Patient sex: F
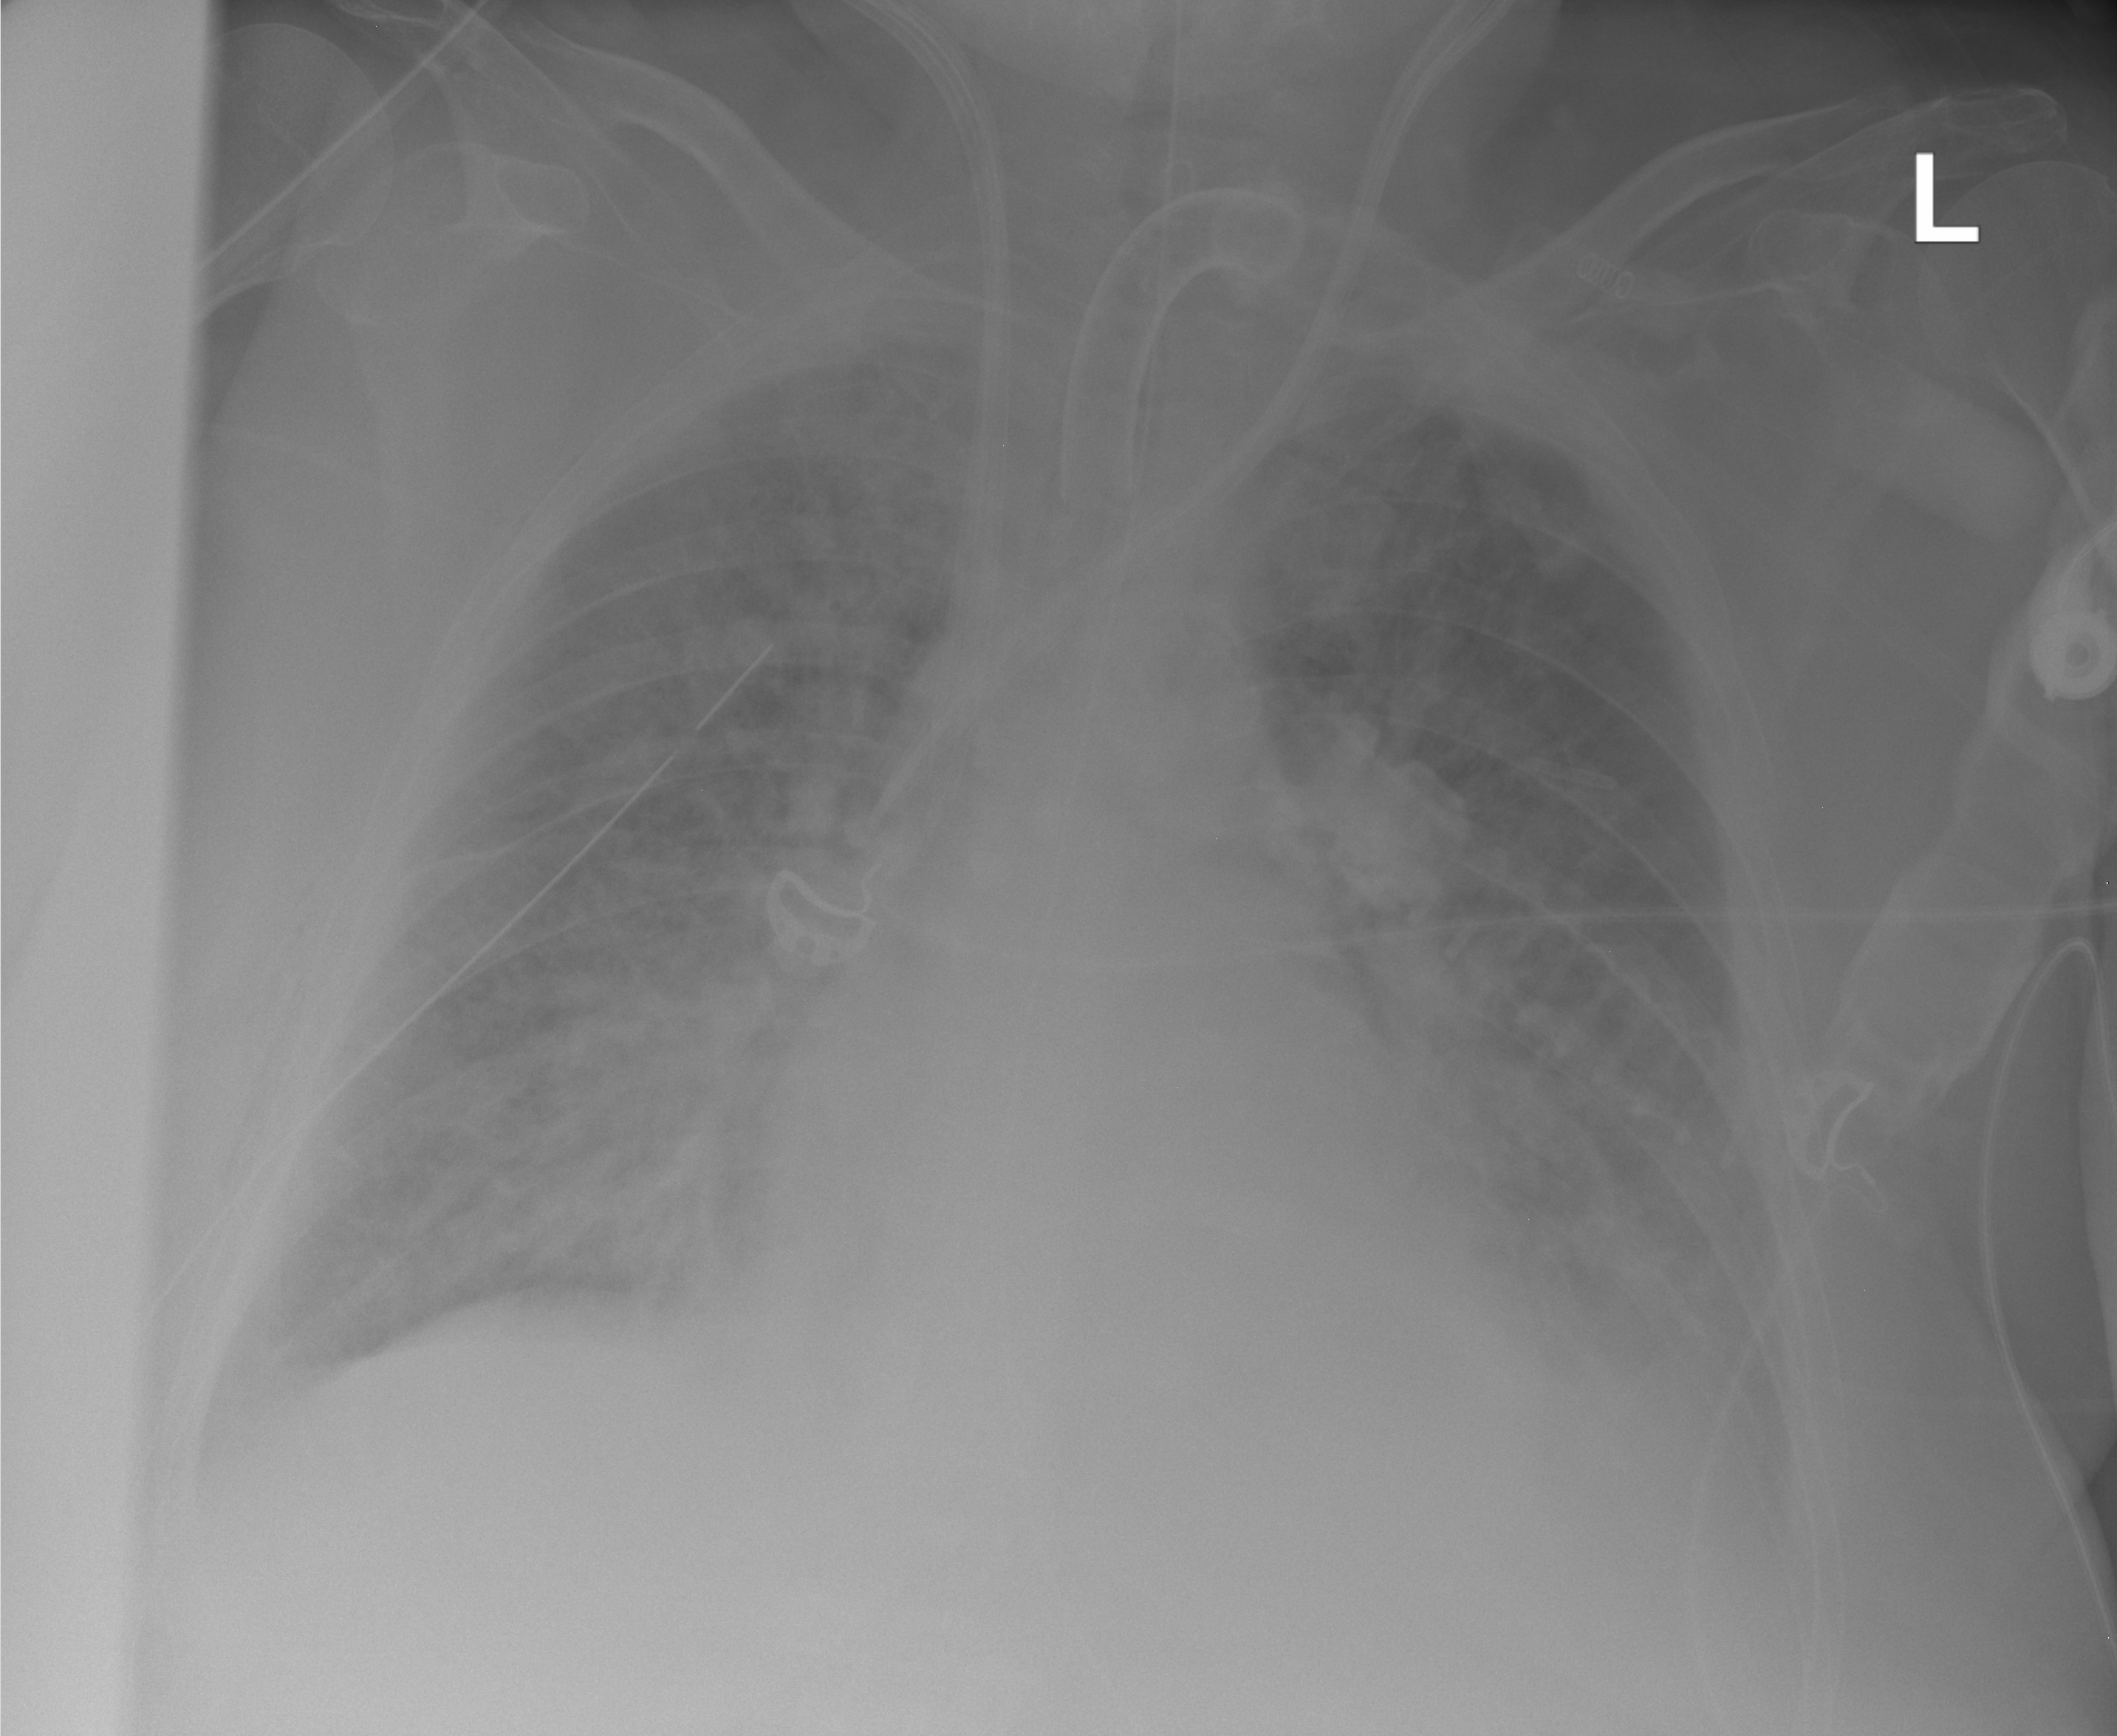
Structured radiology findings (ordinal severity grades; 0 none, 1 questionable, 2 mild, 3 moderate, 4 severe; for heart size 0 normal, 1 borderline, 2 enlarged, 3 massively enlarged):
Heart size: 2
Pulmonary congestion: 2
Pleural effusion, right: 0
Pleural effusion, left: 2
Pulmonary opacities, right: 3
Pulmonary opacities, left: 2
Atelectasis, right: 1
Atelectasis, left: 2